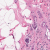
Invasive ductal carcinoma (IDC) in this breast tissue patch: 0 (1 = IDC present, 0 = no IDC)